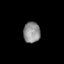
Tissue: lung
Cell type: T cells
Senescence score: 0.1795
Nuclear area (px): 343
Mean DAPI intensity: 143.134